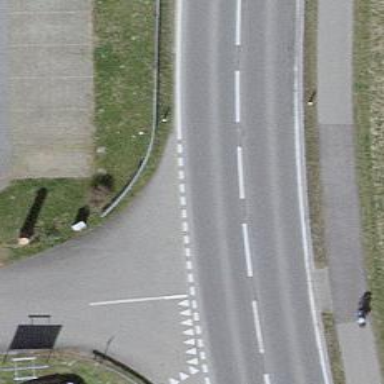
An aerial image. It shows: Primary highway with cycle track on the right.